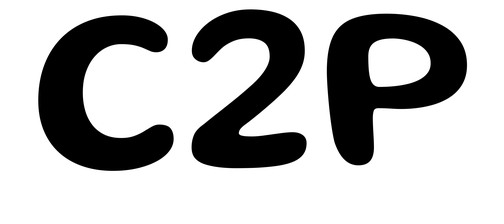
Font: Gluten_Medium